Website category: university
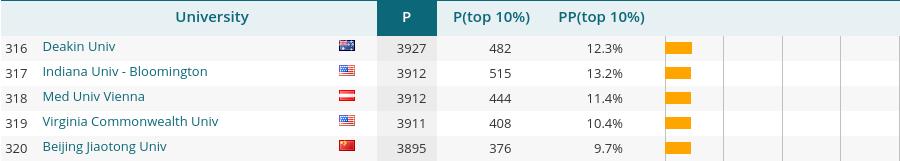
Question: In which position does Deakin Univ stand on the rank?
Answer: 316

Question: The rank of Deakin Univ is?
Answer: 316

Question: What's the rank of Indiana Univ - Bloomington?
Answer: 317

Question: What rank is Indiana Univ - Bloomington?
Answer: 317

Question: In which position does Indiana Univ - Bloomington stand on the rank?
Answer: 317

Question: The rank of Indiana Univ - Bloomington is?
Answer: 317

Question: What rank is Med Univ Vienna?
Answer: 318

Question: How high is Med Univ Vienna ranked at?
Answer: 318

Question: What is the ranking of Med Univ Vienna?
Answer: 318

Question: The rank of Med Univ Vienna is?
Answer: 318

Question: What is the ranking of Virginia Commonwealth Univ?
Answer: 319

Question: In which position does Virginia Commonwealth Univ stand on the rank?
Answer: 319

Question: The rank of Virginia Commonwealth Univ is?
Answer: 319

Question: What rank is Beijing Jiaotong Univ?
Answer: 320

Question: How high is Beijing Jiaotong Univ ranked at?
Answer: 320

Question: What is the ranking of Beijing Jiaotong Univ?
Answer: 320

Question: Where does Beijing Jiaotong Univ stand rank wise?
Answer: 320

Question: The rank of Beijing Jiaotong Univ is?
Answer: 320

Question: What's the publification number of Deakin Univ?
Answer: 3927

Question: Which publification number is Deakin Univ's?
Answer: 3927

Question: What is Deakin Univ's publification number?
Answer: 3927

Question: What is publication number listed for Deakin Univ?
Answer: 3927

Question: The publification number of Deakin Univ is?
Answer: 3927

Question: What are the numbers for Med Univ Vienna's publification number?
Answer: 3912

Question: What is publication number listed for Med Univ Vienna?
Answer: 3912

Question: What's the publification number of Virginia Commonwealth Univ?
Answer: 3911

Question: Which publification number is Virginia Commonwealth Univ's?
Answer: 3911

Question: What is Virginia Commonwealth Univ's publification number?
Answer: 3911

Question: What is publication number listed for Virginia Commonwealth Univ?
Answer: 3911

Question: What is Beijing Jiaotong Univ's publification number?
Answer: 3895

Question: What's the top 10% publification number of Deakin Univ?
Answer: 482

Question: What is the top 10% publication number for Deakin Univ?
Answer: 482

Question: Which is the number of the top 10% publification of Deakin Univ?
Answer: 482

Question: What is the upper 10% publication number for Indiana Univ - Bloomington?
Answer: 515

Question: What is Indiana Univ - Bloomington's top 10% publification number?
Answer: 515

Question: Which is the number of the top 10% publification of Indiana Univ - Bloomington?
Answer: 515

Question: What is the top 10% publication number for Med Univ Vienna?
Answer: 444

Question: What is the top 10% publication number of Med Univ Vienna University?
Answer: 444

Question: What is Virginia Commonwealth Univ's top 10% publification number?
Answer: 408

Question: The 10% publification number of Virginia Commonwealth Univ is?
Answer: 408

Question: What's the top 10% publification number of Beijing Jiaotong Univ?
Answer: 376

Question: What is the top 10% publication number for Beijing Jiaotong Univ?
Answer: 376

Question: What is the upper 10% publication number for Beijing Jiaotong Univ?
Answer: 376

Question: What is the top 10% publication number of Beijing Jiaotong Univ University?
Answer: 376

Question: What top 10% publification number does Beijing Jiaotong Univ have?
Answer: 376

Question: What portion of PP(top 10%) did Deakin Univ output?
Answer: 12.3%

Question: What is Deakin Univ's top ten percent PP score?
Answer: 12.3%

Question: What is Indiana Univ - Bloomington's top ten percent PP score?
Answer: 13.2%

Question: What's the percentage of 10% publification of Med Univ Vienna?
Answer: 11.4%

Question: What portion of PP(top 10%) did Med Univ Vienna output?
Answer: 11.4%

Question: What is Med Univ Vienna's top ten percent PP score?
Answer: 11.4%

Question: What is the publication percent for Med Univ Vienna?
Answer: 11.4%

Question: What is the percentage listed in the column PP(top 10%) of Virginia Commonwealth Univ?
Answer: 10.4%

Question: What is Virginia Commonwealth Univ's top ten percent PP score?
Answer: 10.4%

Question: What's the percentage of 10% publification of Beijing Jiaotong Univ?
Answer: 9.7%

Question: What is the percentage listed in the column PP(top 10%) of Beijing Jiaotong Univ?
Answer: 9.7%

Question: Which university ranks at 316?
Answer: Deakin Univ

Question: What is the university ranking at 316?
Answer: Deakin Univ

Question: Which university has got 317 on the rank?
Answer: Indiana Univ - Bloomington

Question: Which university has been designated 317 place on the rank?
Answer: Indiana Univ - Bloomington

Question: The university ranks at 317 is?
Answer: Indiana Univ - Bloomington

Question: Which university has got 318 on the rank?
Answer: Med Univ Vienna

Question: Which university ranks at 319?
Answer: Virginia Commonwealth Univ

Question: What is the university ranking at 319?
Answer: Virginia Commonwealth Univ